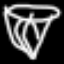
Label: diamond